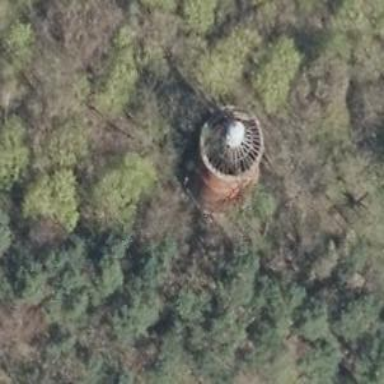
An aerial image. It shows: Water tower that is man-made.